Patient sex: M
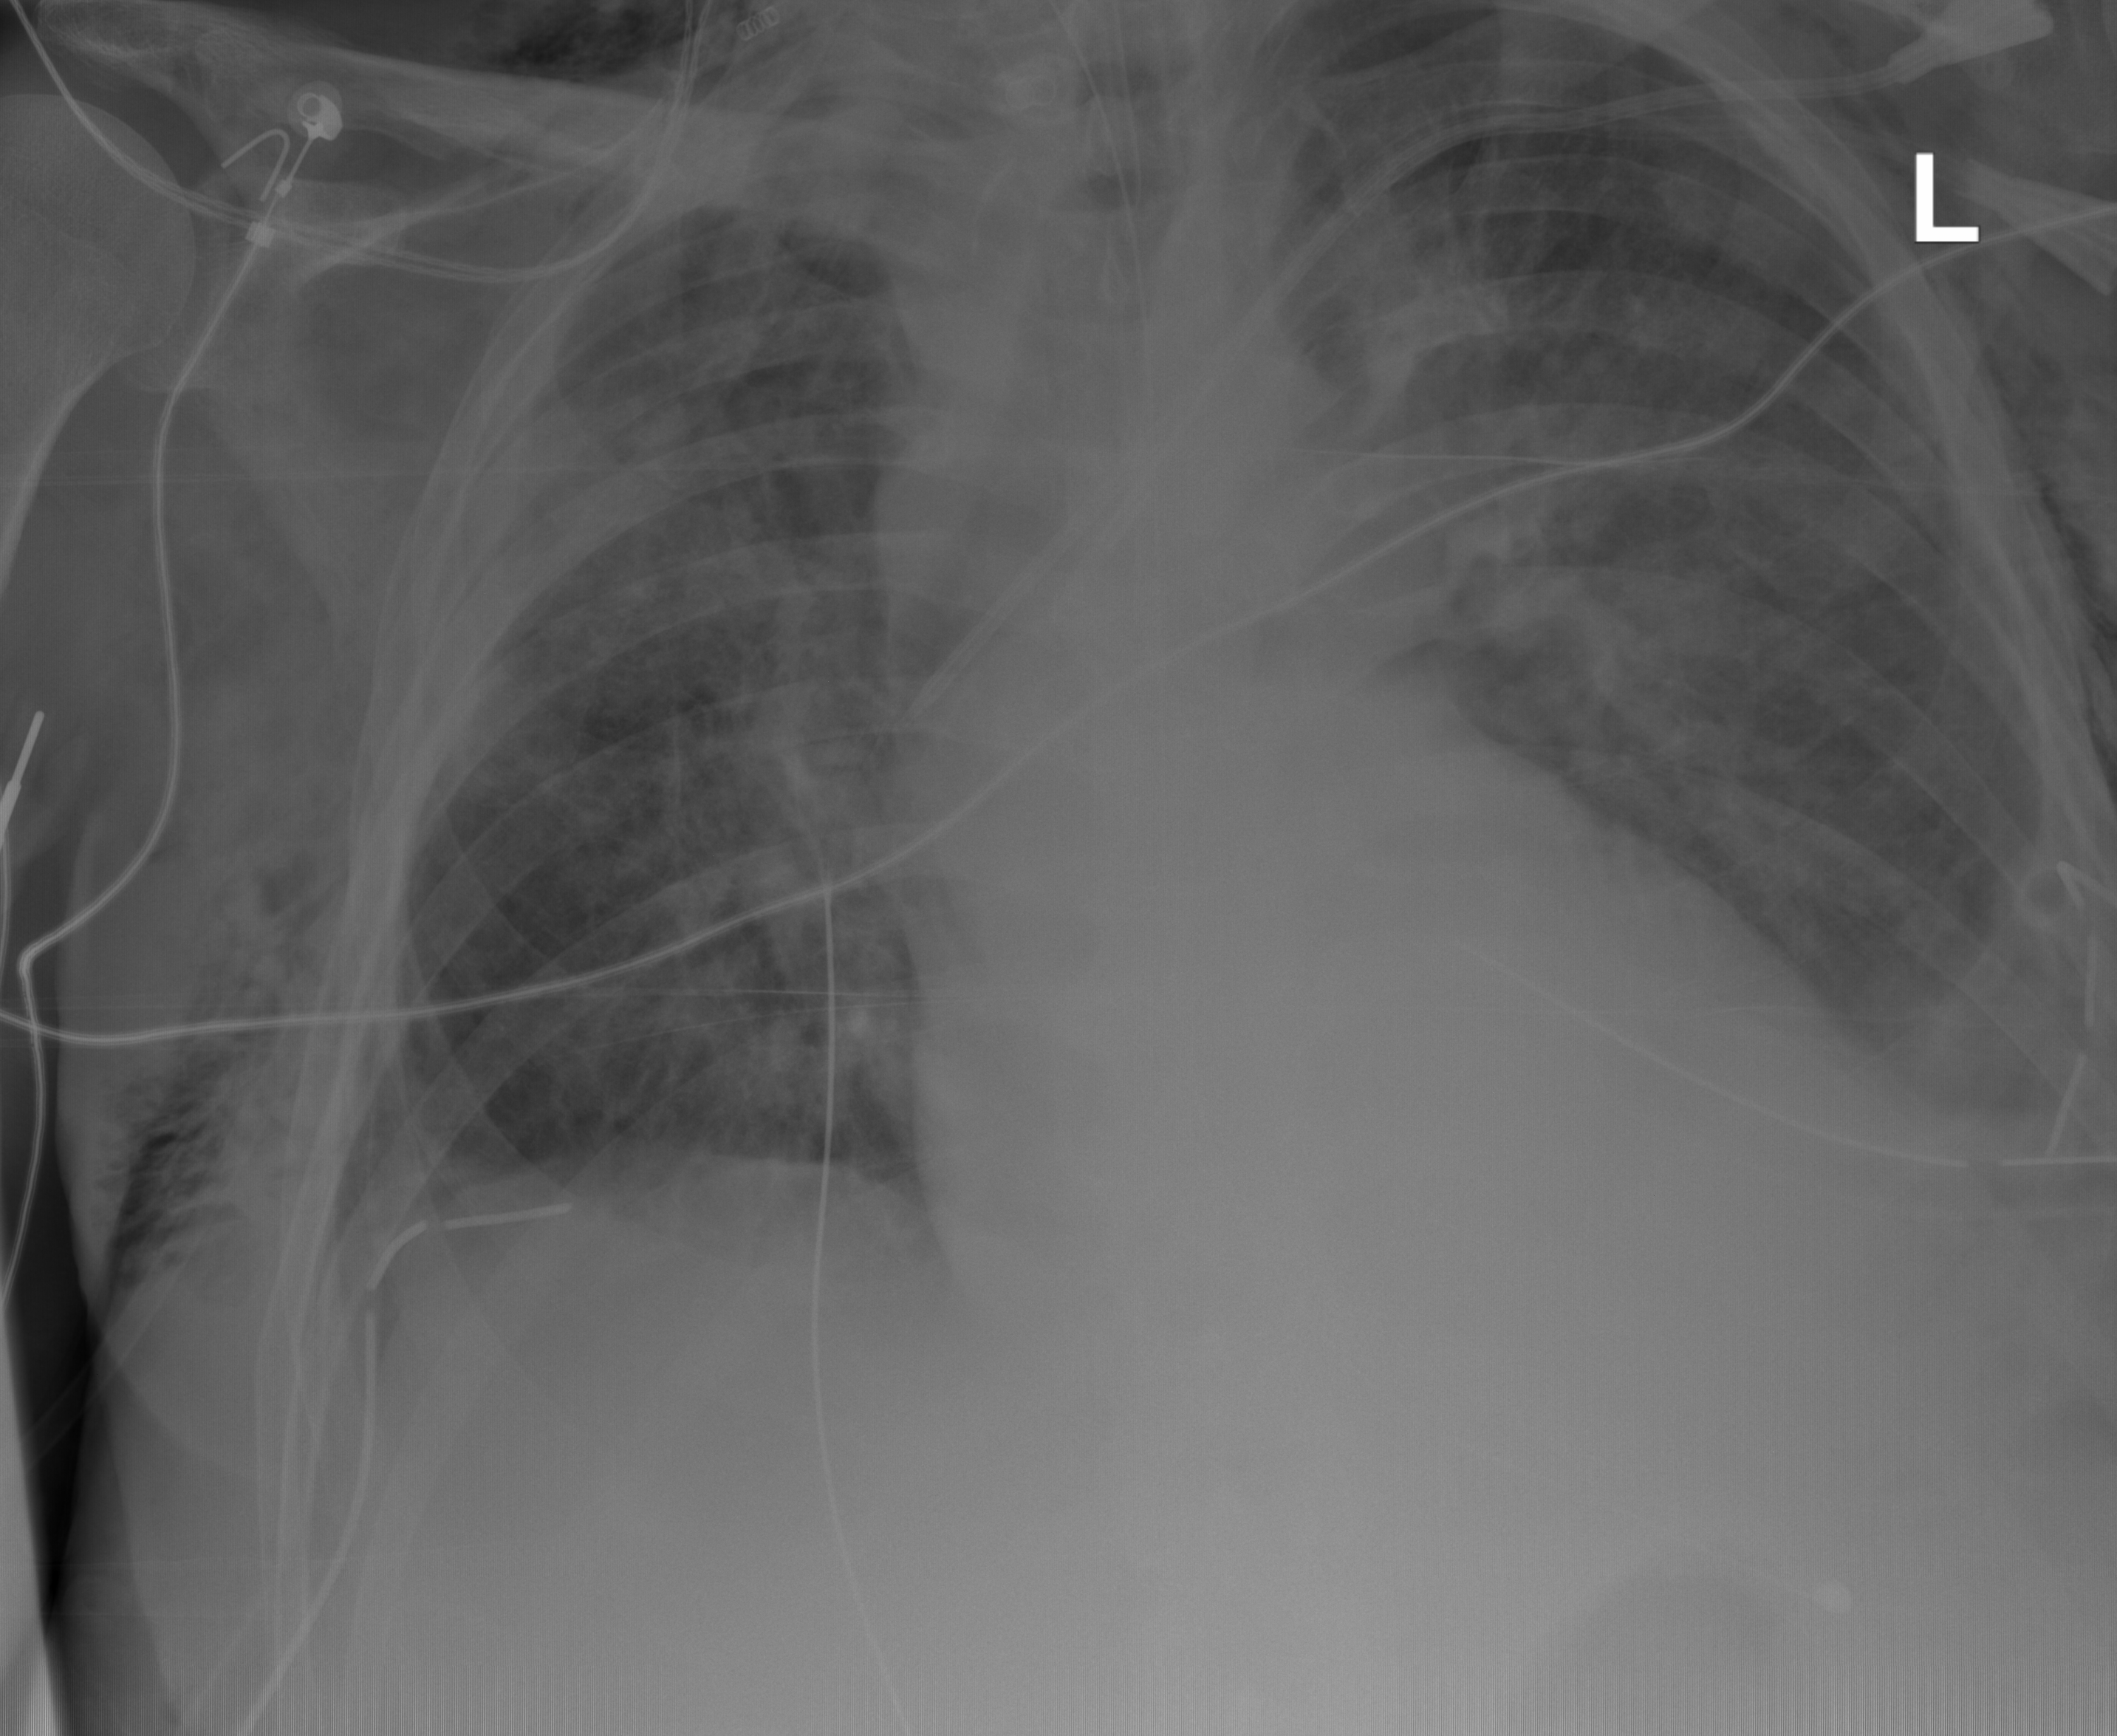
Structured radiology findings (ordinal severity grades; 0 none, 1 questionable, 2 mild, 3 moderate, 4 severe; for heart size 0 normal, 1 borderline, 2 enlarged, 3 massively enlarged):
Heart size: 1
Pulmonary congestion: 2
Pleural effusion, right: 1
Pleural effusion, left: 1
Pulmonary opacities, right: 3
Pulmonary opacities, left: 1
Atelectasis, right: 2
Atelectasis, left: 2